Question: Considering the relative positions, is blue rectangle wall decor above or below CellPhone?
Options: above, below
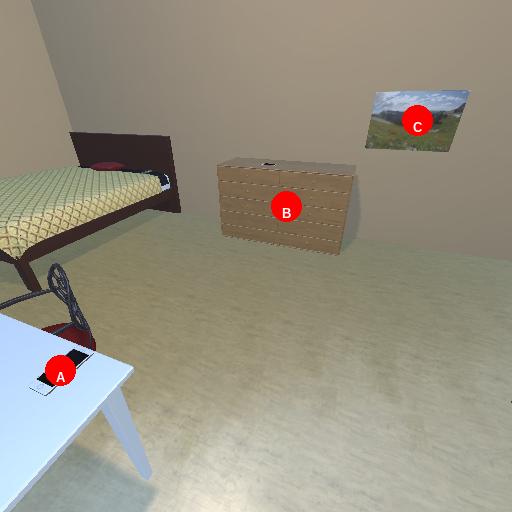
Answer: above